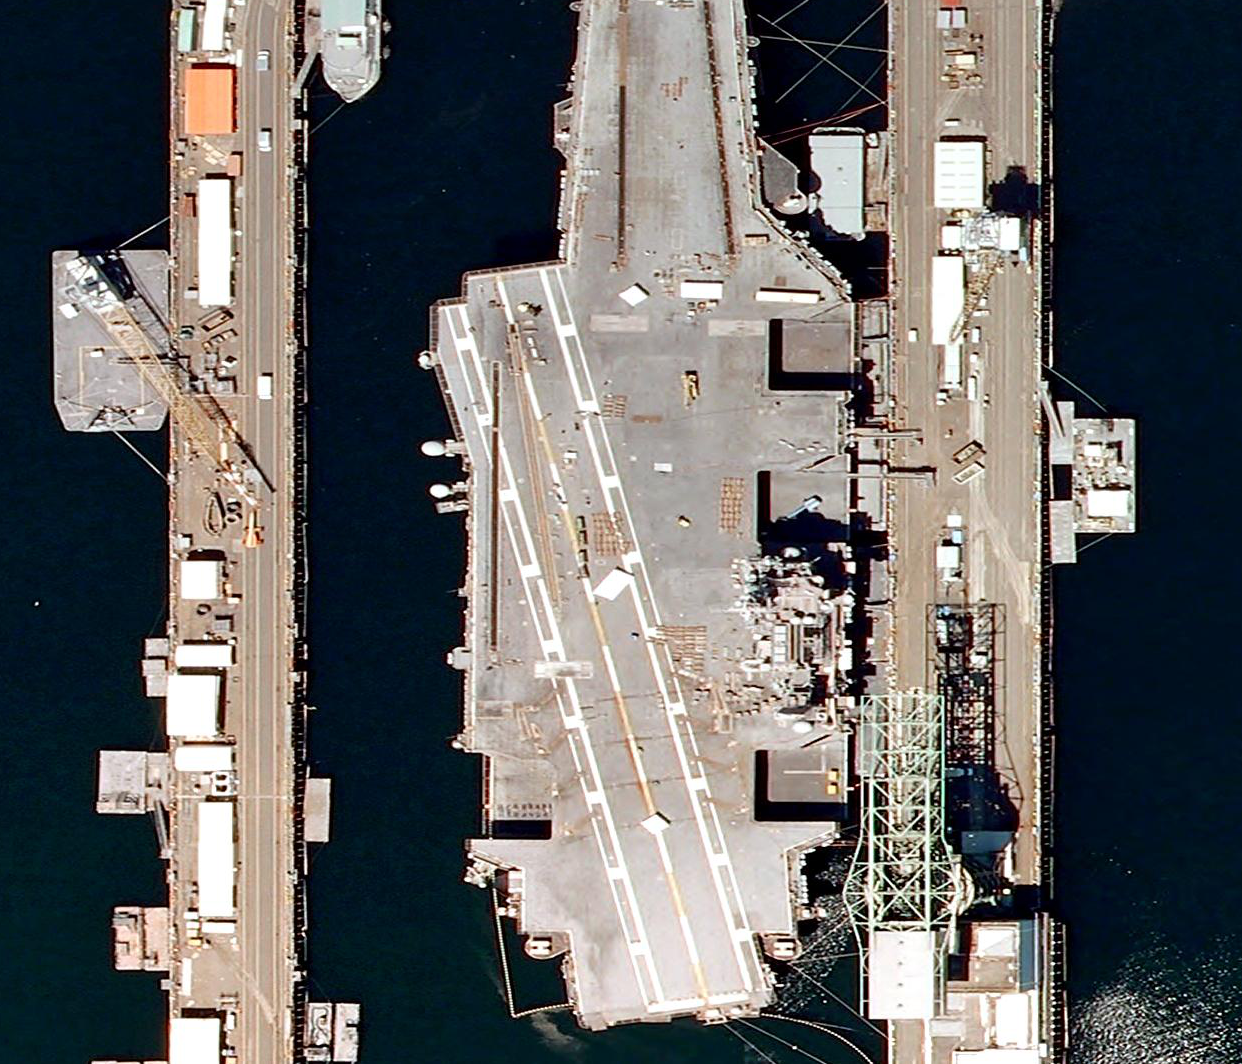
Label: aircraft_carrier